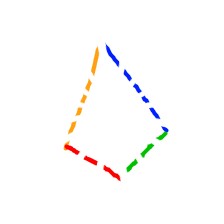
Shape: kite